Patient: sex M, age 79
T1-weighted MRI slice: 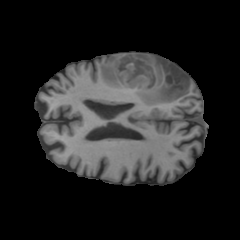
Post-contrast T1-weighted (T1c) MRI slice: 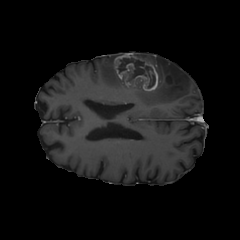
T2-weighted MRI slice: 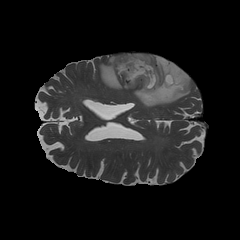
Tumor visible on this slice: yes
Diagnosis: Glioblastoma, IDH-wildtype
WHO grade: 4